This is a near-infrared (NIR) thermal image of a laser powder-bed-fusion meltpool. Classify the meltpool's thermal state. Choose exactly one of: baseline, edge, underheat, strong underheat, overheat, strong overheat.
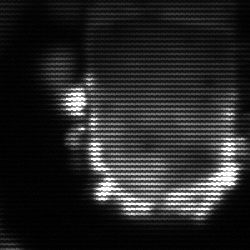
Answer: baseline